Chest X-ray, AP view. Patient: 68 years old, sex F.
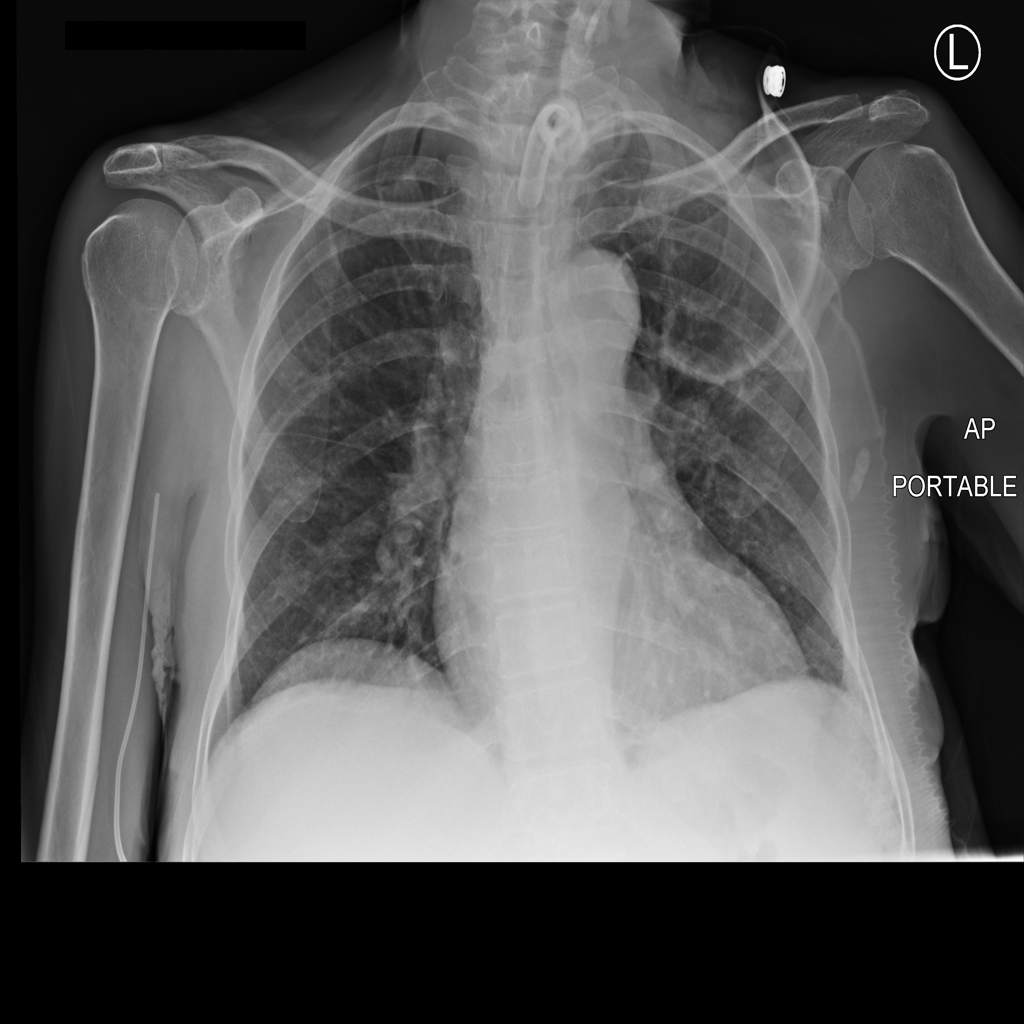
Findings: No Finding